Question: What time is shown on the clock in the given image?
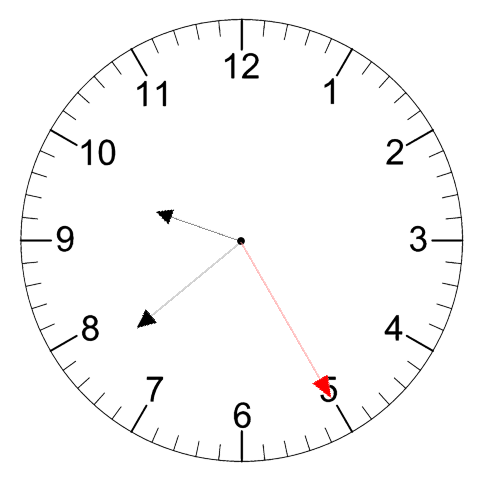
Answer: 09:38:25